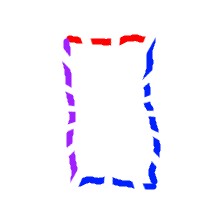
Shape: rectangle